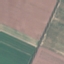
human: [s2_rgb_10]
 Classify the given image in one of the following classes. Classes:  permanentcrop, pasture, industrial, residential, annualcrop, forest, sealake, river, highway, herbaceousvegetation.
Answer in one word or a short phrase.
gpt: AnnualCrop